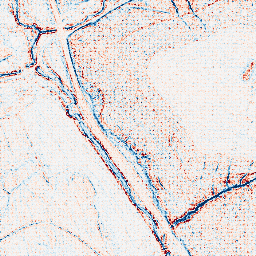
Category: edge_preserving
Decomposition family: anisotropic_diffusion
Decomposition parameters: iterations: 5
kappa: 50
gamma: 0.05
Upsampling method: sinc_hamming
Upsampling parameters: scale: 8
kernel_size: 8
Upsampling scale: 8